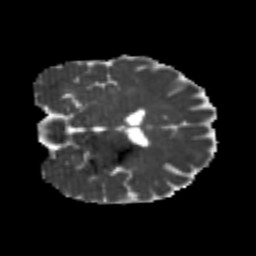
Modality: MD
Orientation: coronal
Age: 26
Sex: male
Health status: healthy
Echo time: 0.074 s